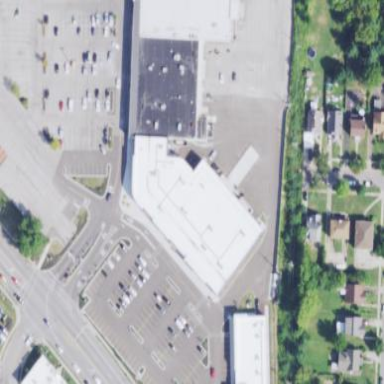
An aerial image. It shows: Retail building housing department store.